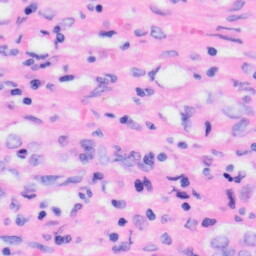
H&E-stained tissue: Liver